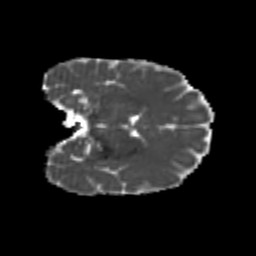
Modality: MD
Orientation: coronal
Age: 22
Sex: female
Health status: healthy
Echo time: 0.074 s